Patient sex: M
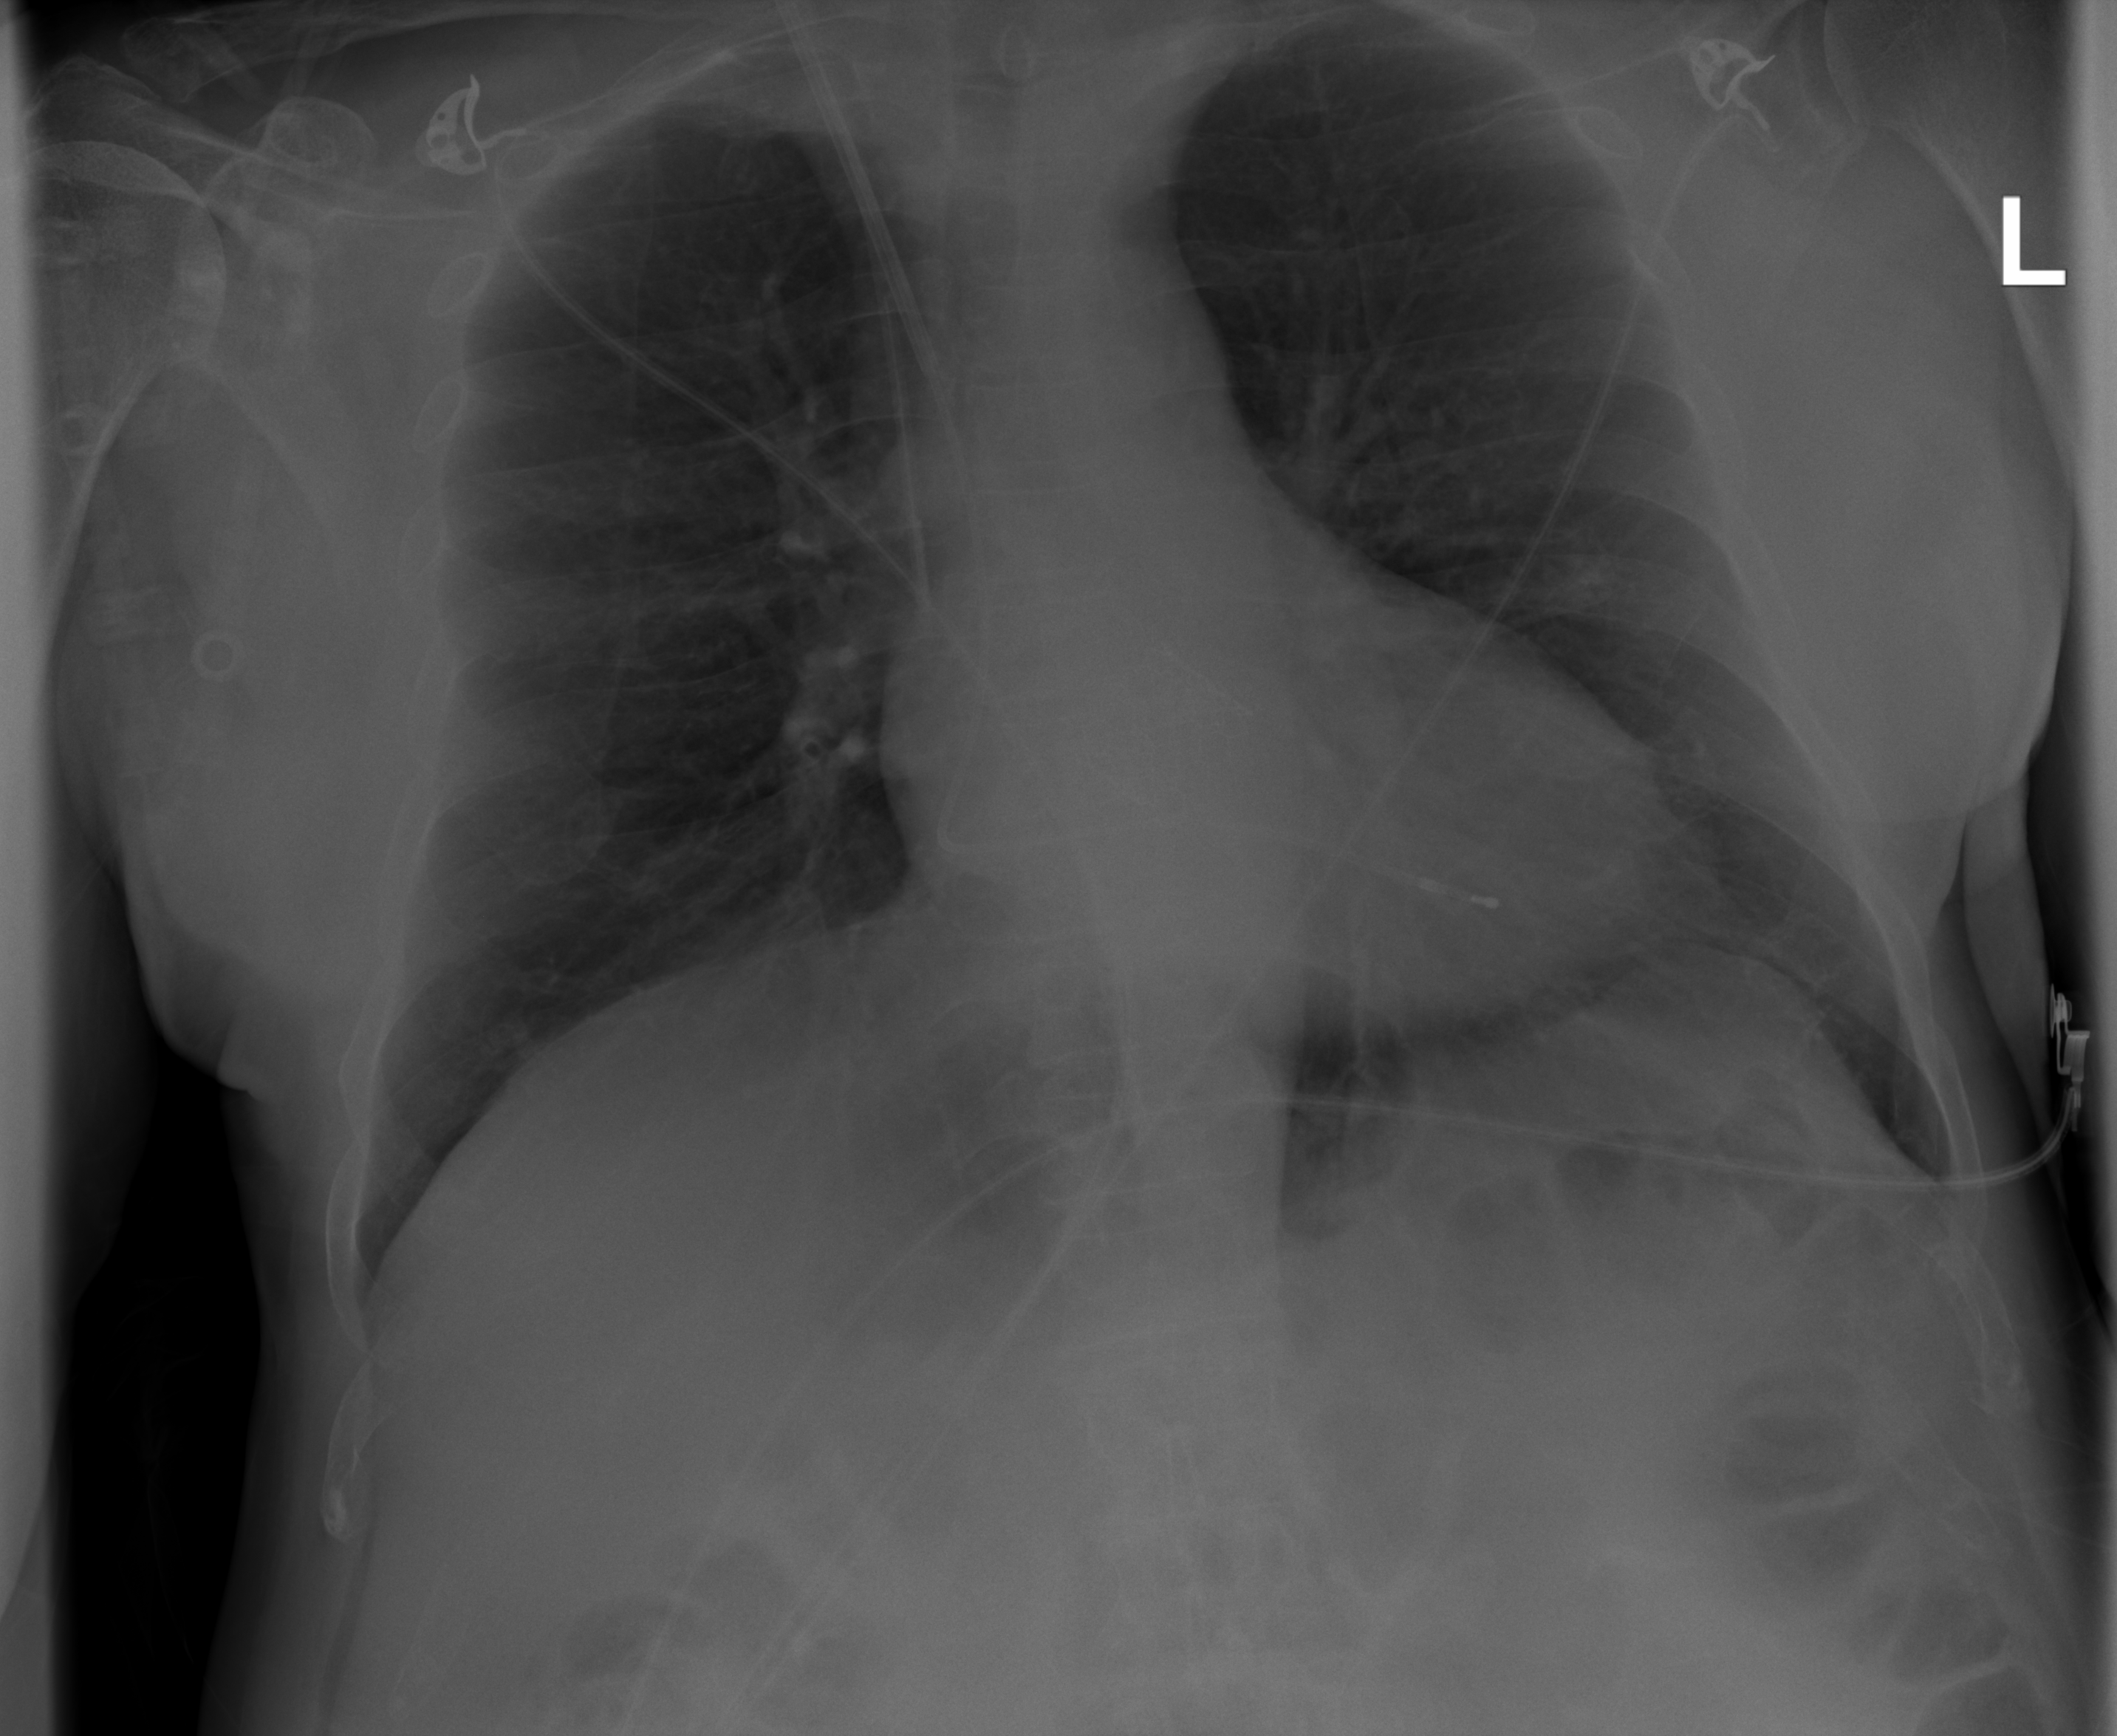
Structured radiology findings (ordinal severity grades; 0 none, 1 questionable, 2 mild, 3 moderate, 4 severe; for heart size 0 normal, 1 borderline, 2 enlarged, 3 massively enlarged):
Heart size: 2
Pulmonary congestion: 0
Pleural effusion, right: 0
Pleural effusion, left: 0
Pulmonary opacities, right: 0
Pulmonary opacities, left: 0
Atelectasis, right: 2
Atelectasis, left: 0